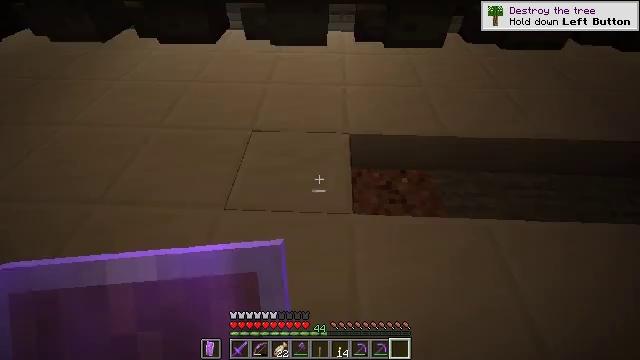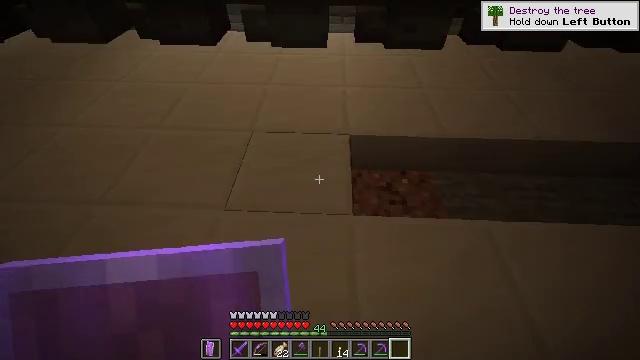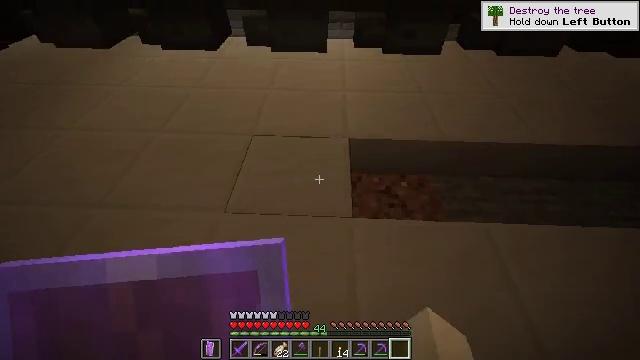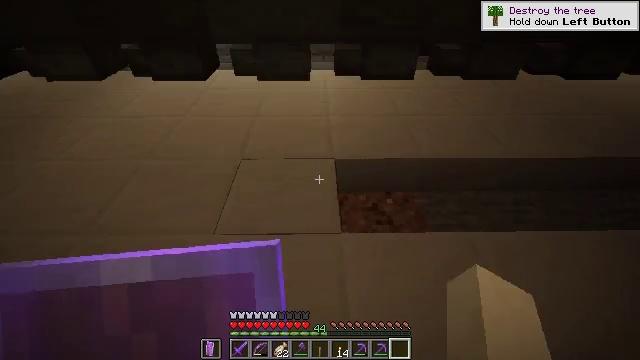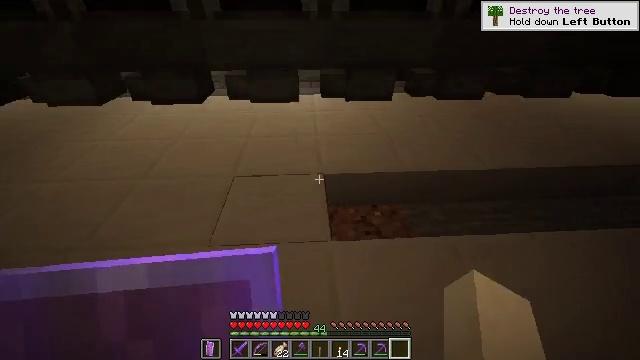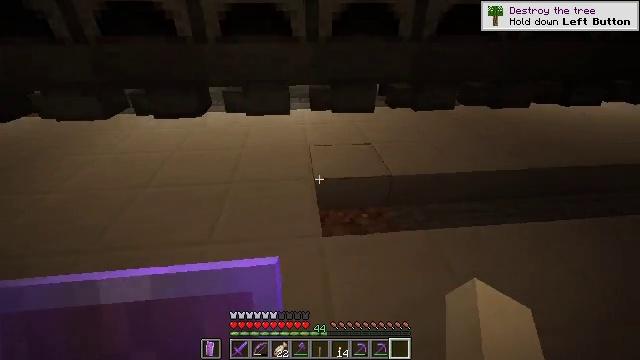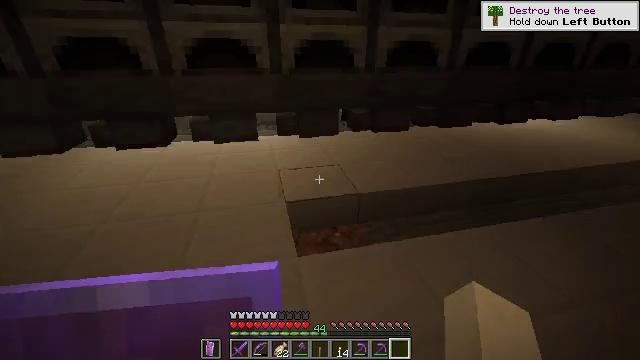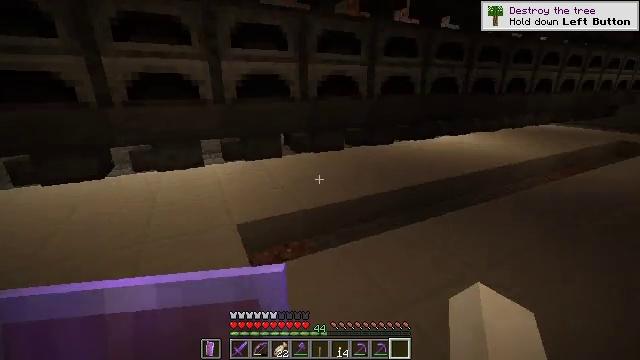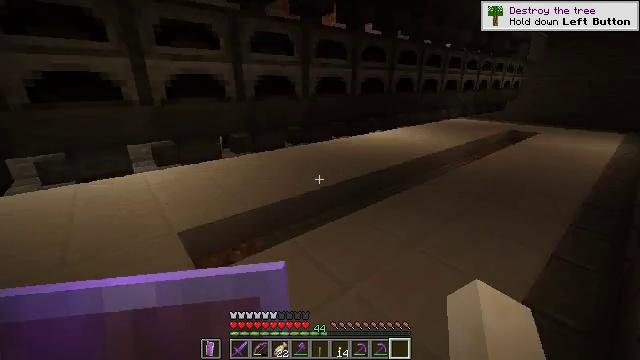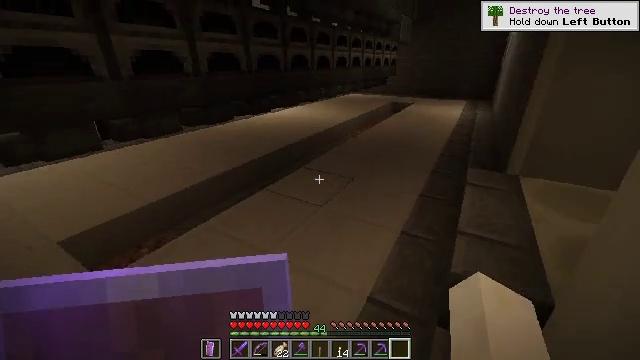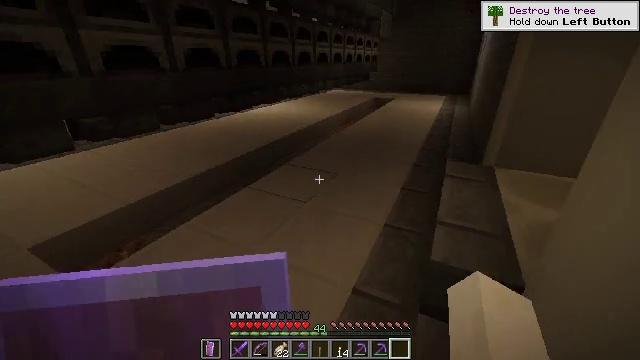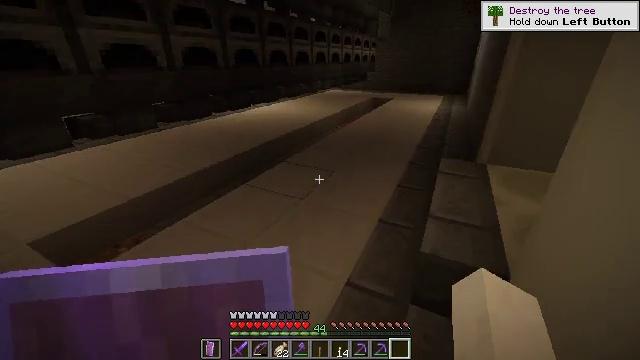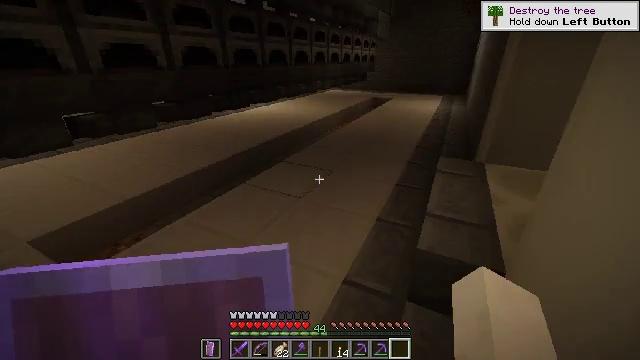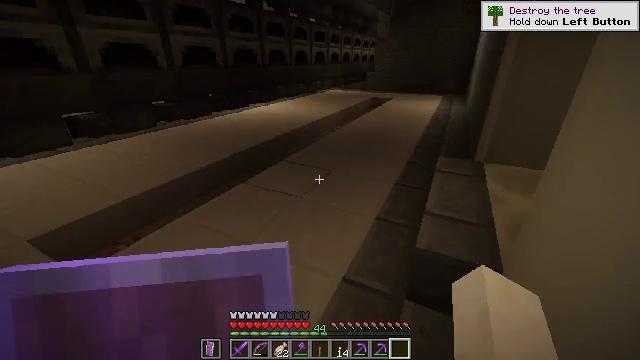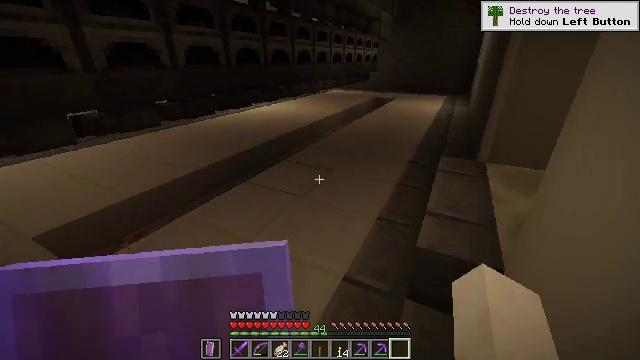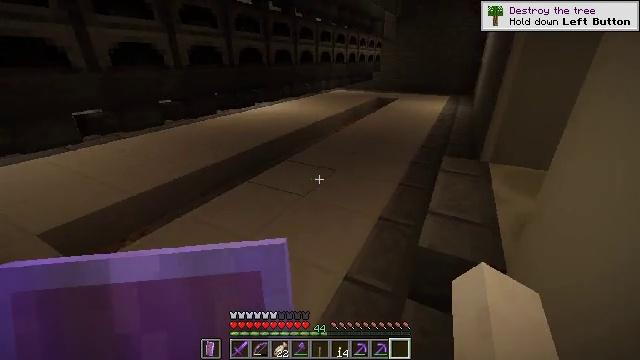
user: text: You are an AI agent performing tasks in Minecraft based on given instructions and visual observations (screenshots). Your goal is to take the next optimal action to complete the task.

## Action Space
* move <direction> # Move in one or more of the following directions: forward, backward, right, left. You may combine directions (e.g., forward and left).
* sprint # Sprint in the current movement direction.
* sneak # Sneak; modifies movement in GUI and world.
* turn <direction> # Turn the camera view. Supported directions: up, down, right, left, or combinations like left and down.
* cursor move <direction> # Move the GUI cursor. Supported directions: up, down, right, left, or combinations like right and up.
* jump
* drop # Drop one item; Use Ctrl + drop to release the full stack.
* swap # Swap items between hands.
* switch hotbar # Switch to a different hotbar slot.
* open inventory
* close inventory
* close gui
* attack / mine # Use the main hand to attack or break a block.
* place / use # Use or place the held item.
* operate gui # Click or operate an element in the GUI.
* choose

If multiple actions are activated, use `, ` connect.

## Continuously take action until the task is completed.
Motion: motion action
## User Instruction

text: Get a quartz block by crafting nether quartz.
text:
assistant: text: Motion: no_op
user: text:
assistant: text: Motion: move back, turn up
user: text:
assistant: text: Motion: move back, turn right and up
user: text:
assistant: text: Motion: move back, turn right and up
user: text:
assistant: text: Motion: move back, turn right and up
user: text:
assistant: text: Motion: move back, turn right and up
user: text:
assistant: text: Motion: move back, turn right and up
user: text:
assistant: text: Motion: move back, turn right
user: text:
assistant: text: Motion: turn right and down
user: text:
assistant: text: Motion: turn right
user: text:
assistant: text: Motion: no_op
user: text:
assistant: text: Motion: no_op
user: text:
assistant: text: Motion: no_op
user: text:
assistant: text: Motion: no_op
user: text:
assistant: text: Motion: no_op
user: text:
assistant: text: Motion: move left
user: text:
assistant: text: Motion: move left
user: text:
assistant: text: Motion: move left
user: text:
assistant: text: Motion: move left, turn right
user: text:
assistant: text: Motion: move left, turn right
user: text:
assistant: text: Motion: move left, turn right and up
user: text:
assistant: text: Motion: move left, turn right
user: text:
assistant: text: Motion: turn right
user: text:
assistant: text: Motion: move forward
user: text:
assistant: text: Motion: move forward
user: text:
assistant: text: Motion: move forward
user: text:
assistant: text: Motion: move forward
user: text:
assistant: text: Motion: move forward and move left
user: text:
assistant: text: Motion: move forward and move left
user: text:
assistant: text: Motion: move forward and move left, turn right and up